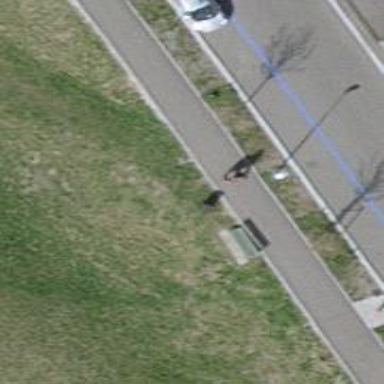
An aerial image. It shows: Bench for seating.